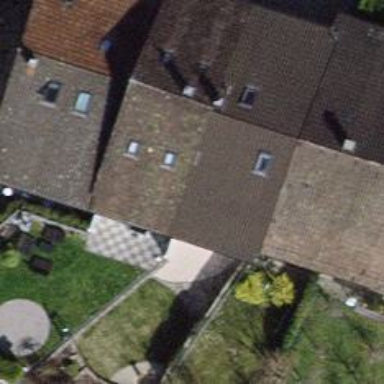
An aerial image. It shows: Terrace building.